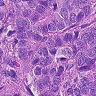
Metastatic tissue present: yes